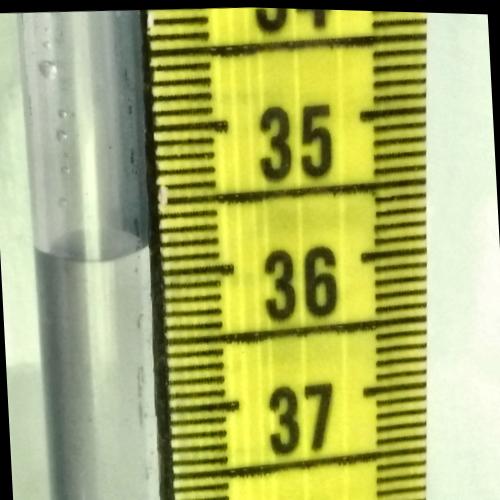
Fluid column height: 35.8 cm